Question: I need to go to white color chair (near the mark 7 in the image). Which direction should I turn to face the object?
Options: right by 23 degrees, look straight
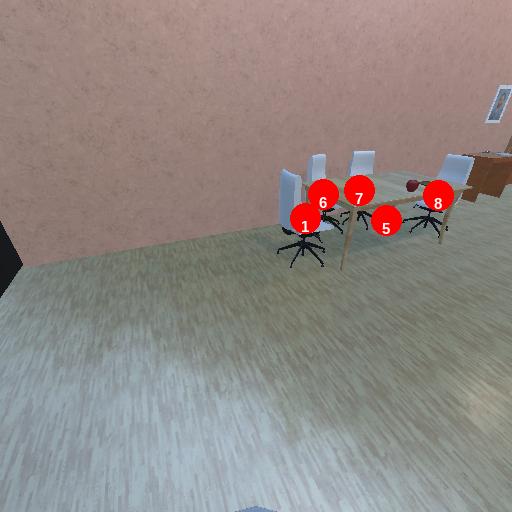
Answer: right by 23 degrees